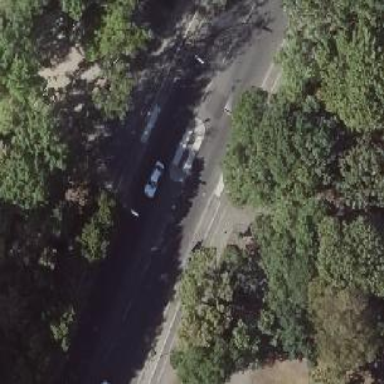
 with sidewalks on both sides and cycle track."